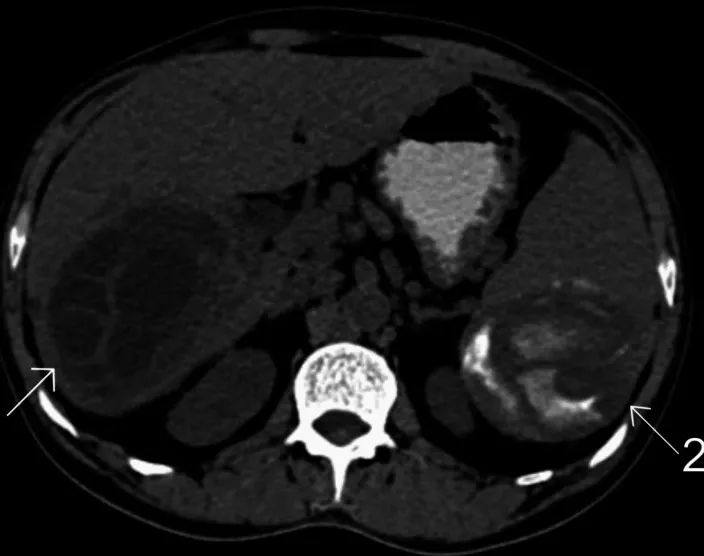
Computed tomography of the abdomen in the patient. . 1, hydatid cyst in the liver; 2, hydatid cyst in the spleen.
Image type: radiology (ct)